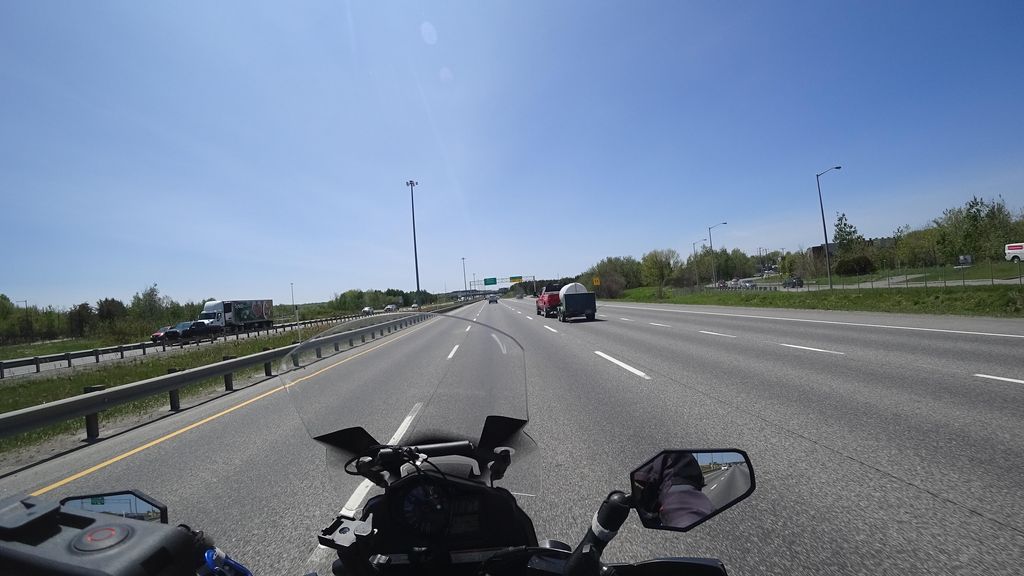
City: quebec_city